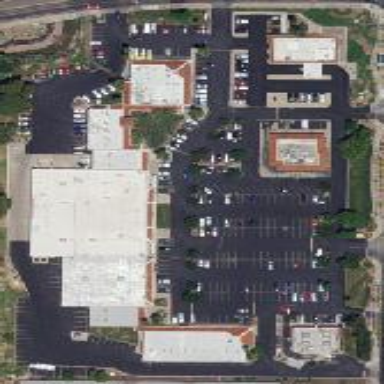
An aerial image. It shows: Retail area.